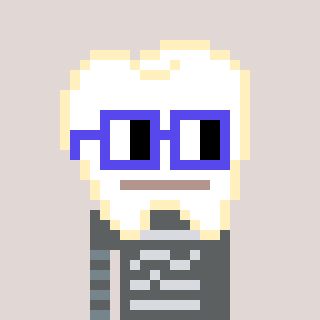
a pixel art character with square blue glasses, a tooth-shaped head and a bluegrey-colored body on a warm background